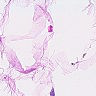
Metastatic tissue present: no